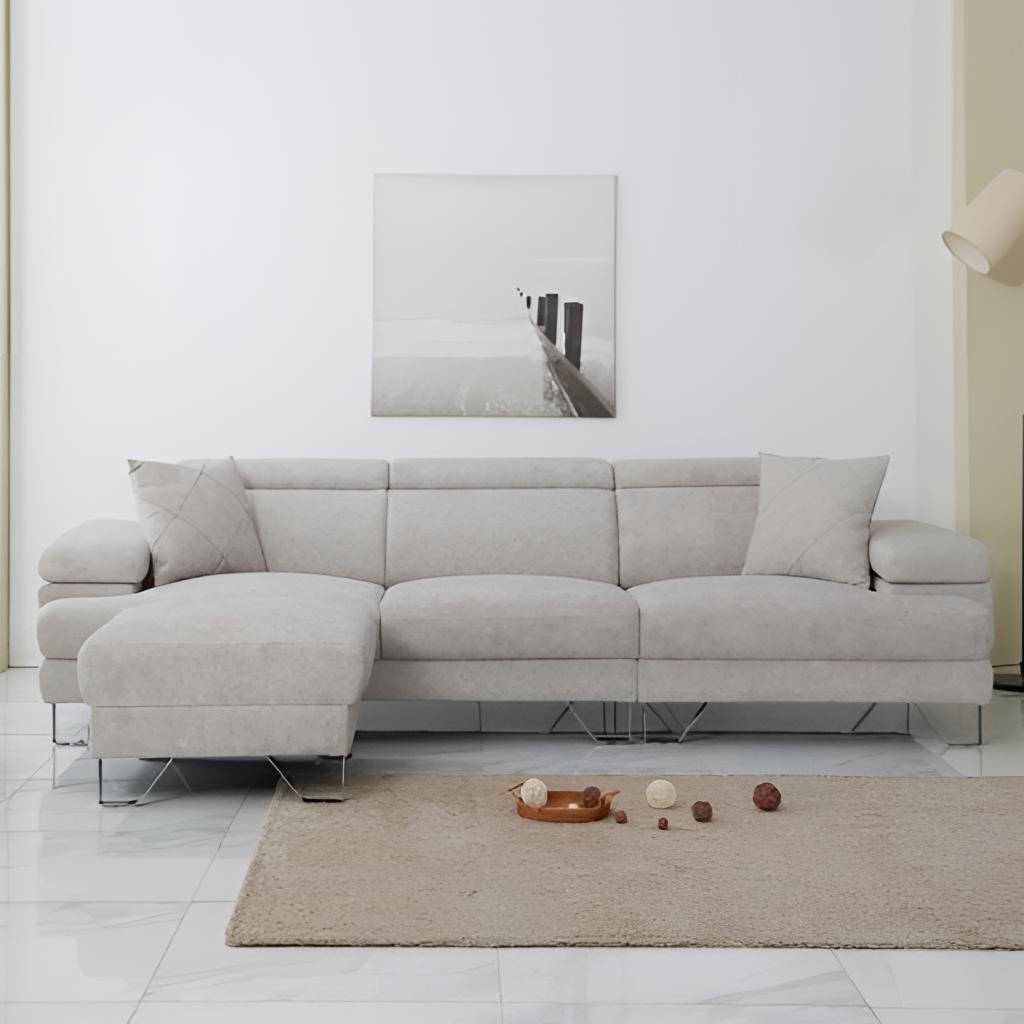
living room, fabric sectional sofa, white tile flooring, with large square pattern, white paint wallpaper, with solid pattern, contemporary